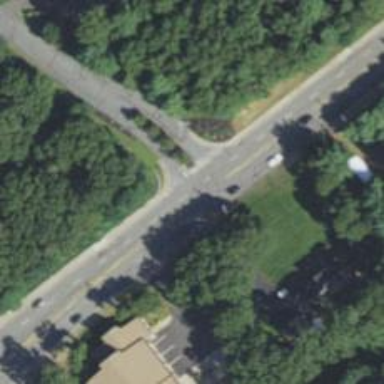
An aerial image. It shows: Secondary road.